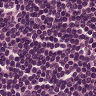
Metastatic tissue present: no